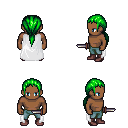
a pixel art fantasy rpg character, male body template, human, dark skin, white cape, teal pants, green ponytail hairstyle, maroon shoes, dagger, four views (front, back, left, right), 2x2 character sprite sheet, small pixel art, hard edges, no anti-aliasing